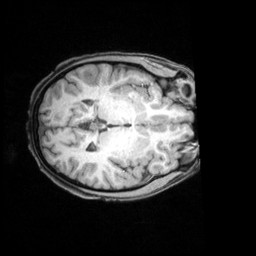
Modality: T1w
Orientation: axial
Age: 21
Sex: female
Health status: healthy